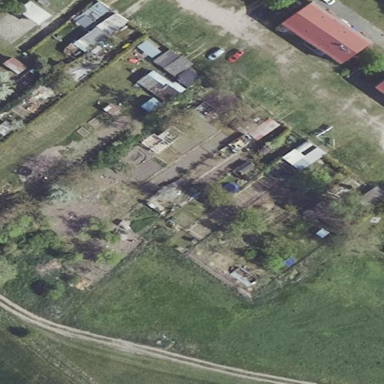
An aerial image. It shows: Allotments area.